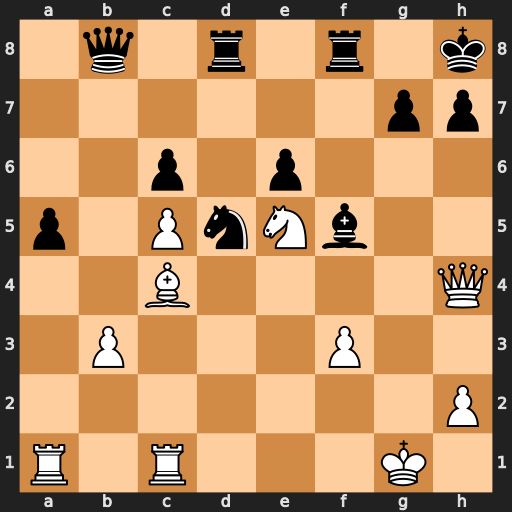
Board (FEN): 1q1r1r1k/6pp/2p1p3/p1PnNb2/2B4Q/1P3P2/7P/R1R3K1
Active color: w
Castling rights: -
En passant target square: -
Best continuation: Nxc6 Qc7 Nxd8